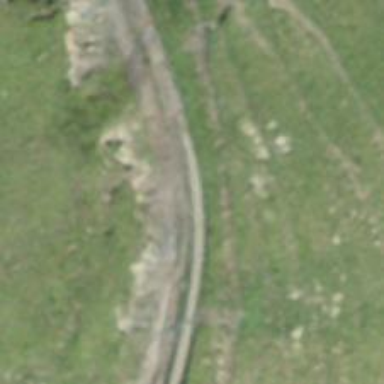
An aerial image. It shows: Track with grade3 tracktype.